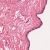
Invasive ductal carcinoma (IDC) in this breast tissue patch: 0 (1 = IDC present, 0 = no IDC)